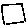
Label: square